Aerial crown-view tile of a tropical tree (Barro Colorado Island, Panama), acquired 20241112:
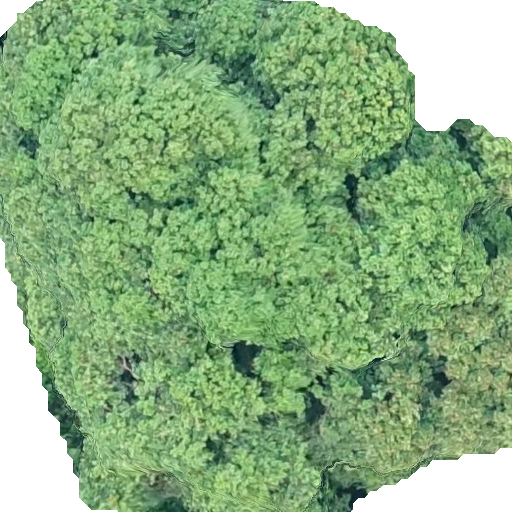
Species: Prioria copaifera
GBIF accepted scientific name: Prioria copaifera
Crown area: 404.258 m²